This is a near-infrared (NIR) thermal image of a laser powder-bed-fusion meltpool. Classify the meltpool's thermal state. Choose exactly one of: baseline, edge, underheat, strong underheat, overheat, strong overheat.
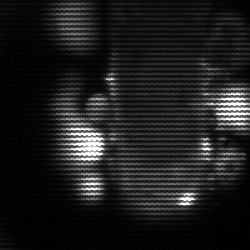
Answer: strong underheat